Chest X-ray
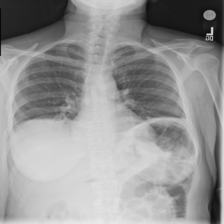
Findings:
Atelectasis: negative
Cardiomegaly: negative
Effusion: positive
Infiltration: negative
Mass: negative
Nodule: negative
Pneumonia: negative
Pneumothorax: negative
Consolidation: negative
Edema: negative
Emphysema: negative
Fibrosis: negative
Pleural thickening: negative
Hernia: negative